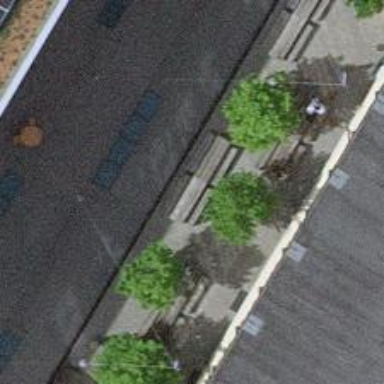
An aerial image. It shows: Picnic table located in leisure land area.